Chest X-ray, PA view. Patient: 49 years old, sex F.
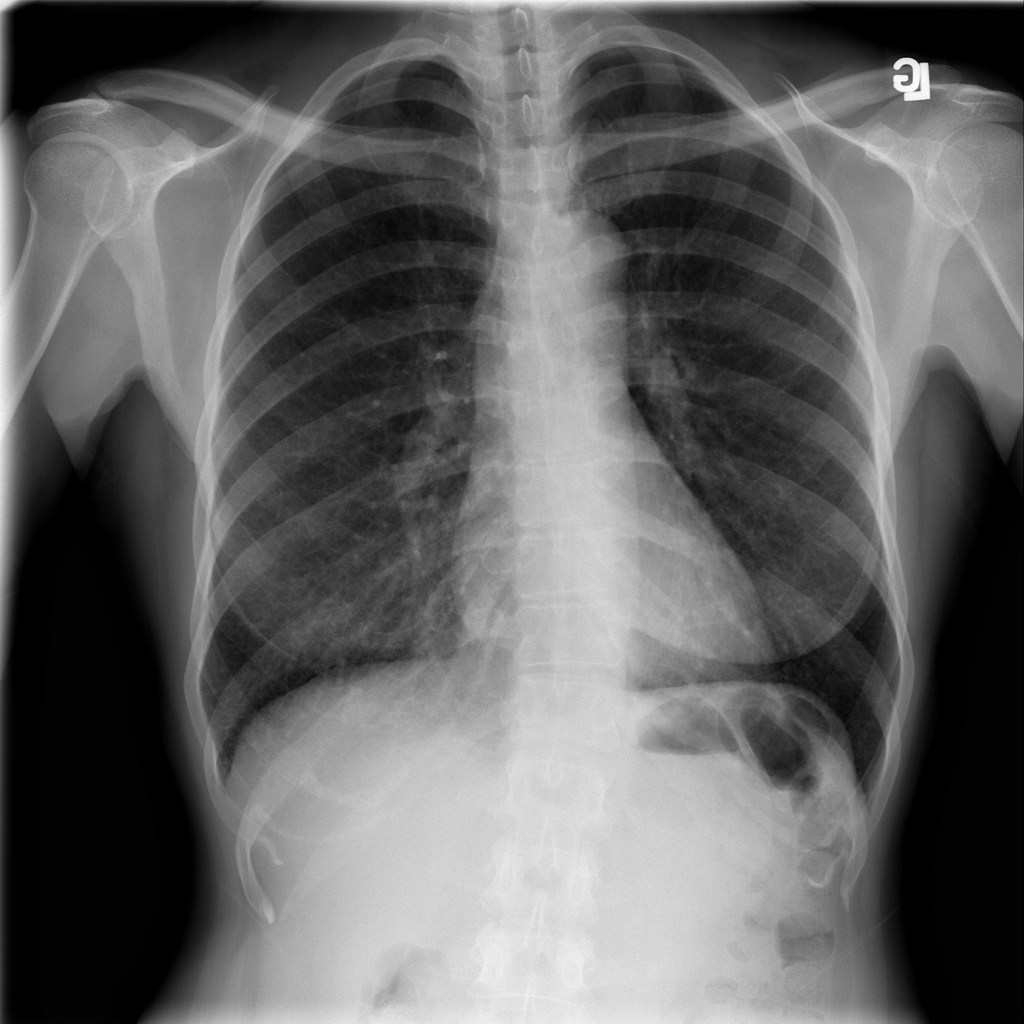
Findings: No Finding